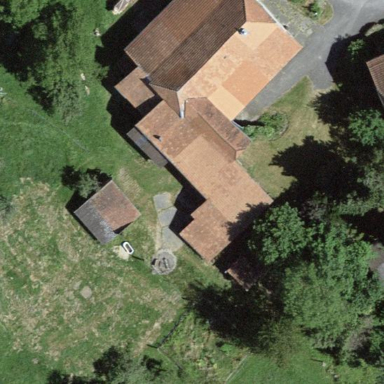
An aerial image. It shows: Farm building.